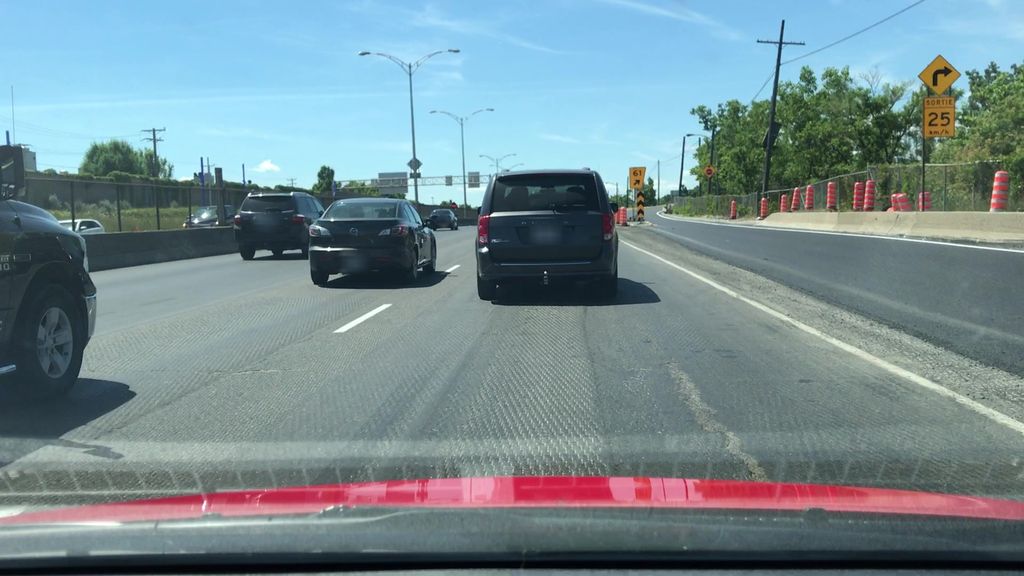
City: montreal